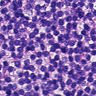
Metastatic tissue present: no